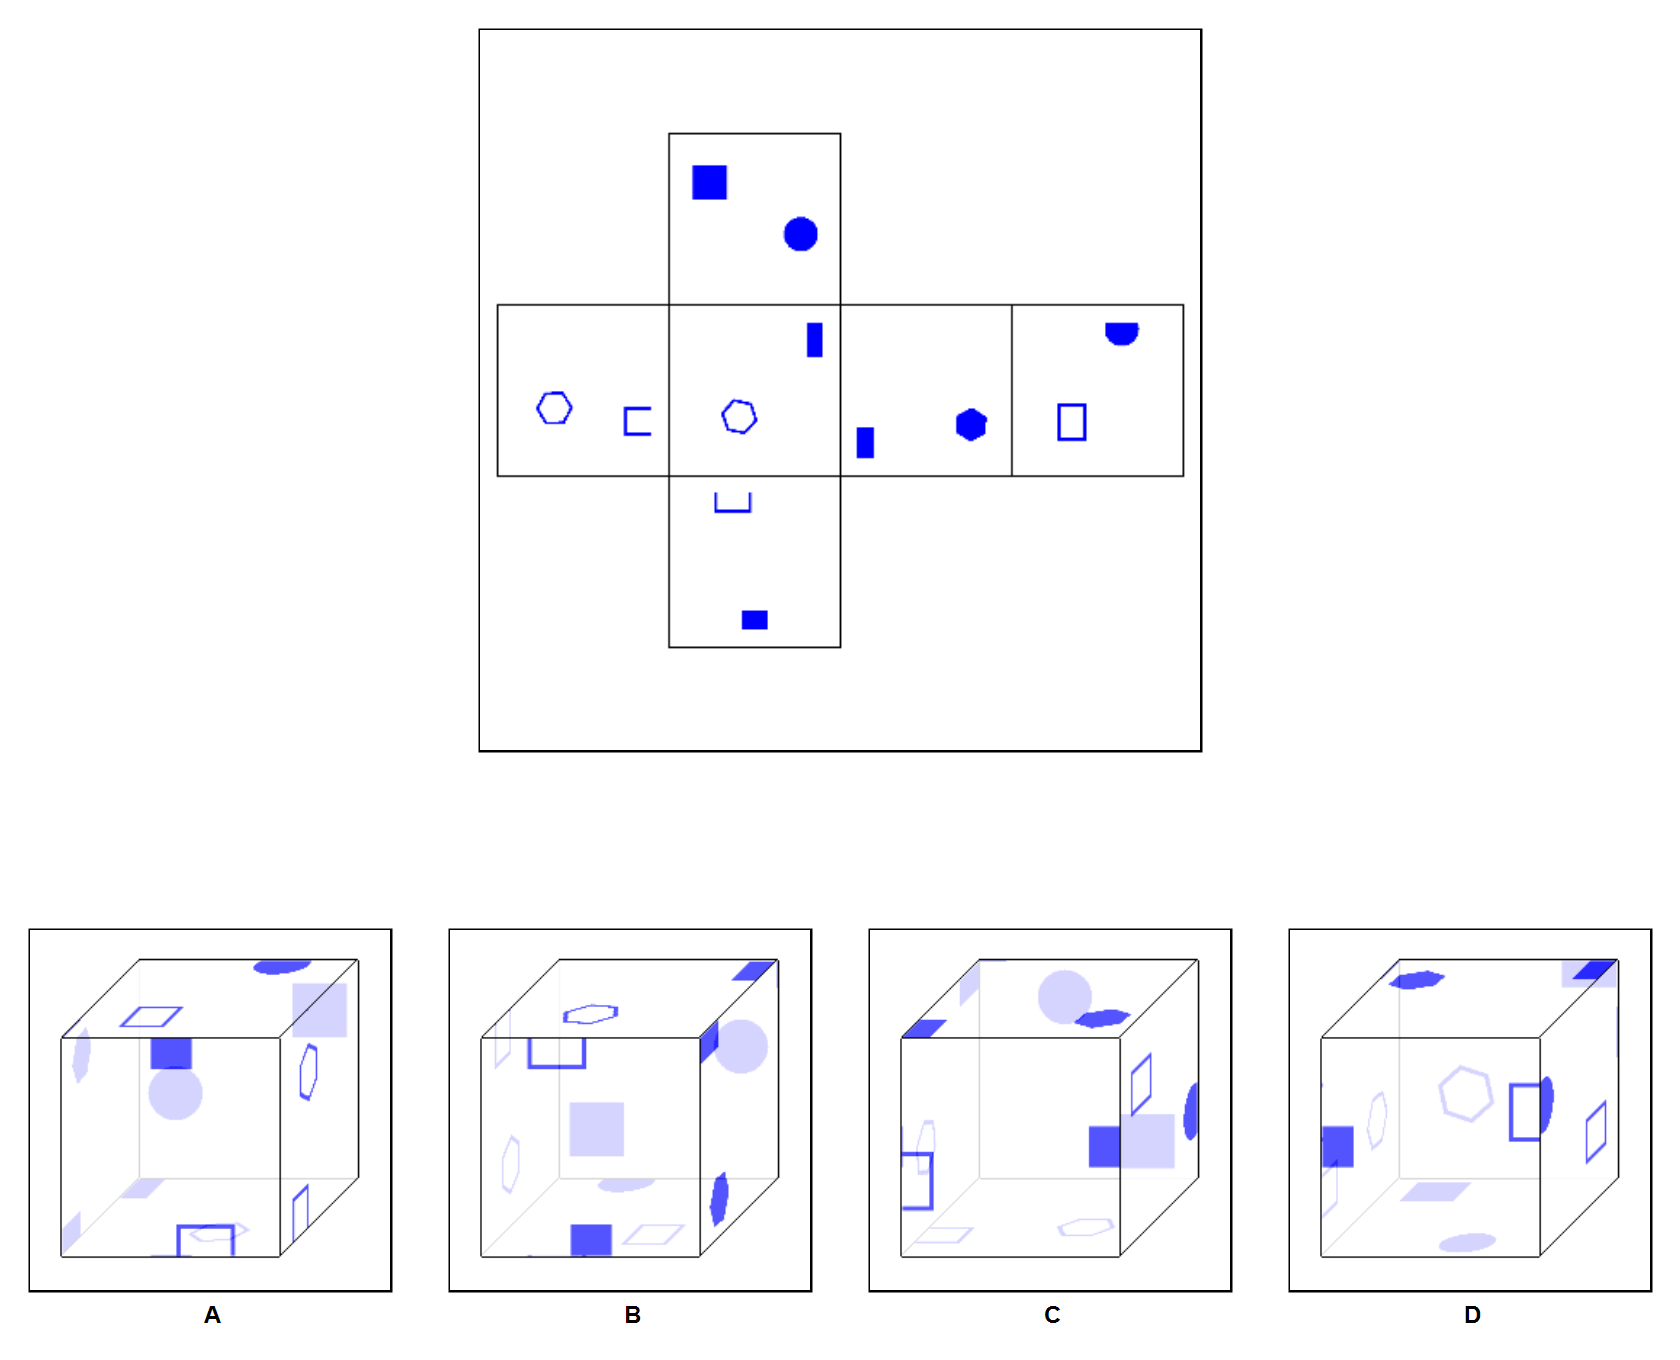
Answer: D